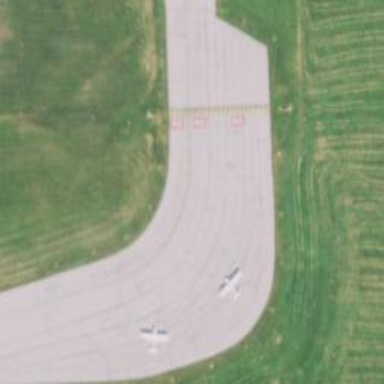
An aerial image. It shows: Image of taxiway at airport.